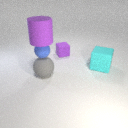
large gray rubber sphere to the left of large cyan rubber cube